Question: I have a Sub Form in MS Access as below :

Is there any way to get the string value of the selected row when the user click on the row ?
I have tried using the ReportKey as follow :
'''
SELECT MyRowName From TAB_MySubFormName WHERE TAB_MySubFormName.ReportKey=" & ReportKey
'''
but the result of the ReportKey is always 1 which I guess it's the first element even thought I have clicked on the last element in the table
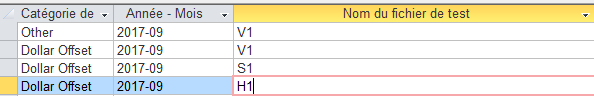
Answer: I end up finding my error
I had to precise the 'SUB_Form.Form.ReportKey' no need to precise the sub form name just simply add 'SUB_Form.Form.ReportKey' , which means I had to do this :
'''
SELECT MyRowName From TAB_MySubFormName WHERE TAB_MySubFormName.ReportKey=" & SUB_Form.Form.ReportKey
'''